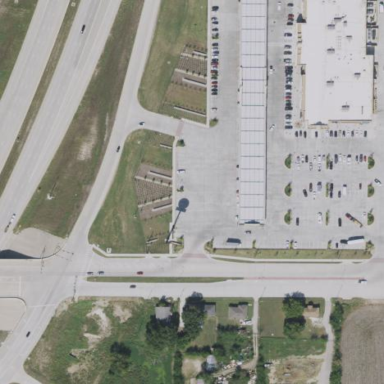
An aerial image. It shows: Retail area.